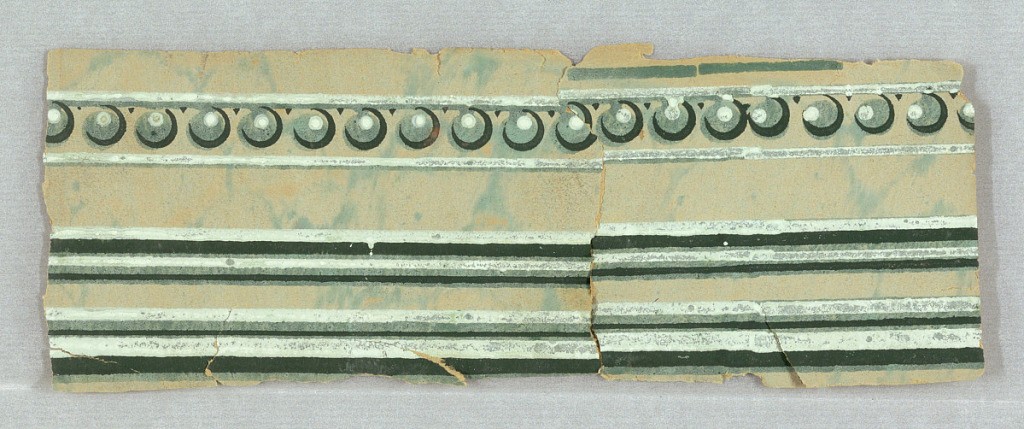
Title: Border
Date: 1860–1900
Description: Borders, polished colors.  All with beading, some marbleized.